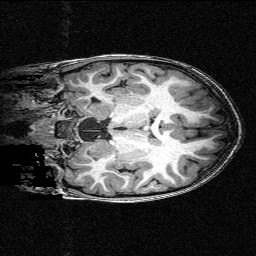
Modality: T1w
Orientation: coronal
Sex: female
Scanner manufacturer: siemens
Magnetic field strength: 3 T
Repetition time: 2.3 s
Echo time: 0.00336 s